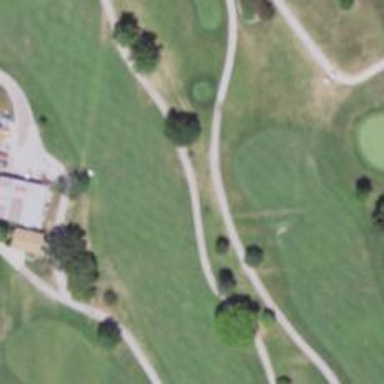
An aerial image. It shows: Service road used as golf cart path.